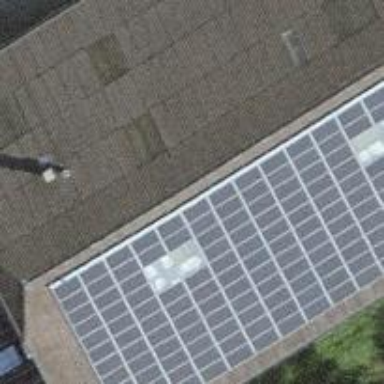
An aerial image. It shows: Solar power generator utilizing photovoltaic technology with solar photovoltaic panels.